Question: My question is: Is it possible to create two MySQL relations in one dataentry?
'''
Table: QUEST
'''
Colums: questId, questRewardTypeId
'''
Table: REWARD_TYPE
'''
Colums:
rewardId, rewardDesc
'{}'
QUEST:
'''
{1, LEVEL AND MONEY}
'''
REWARD_TYPE:
'''
{LEVEL, Level reward}, {MONEY, money reward}, {ITEM, item reward}
'''

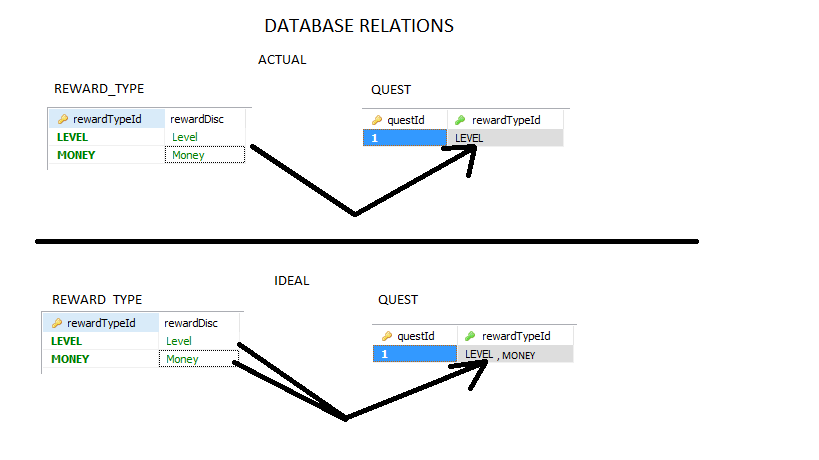
Answer: Having the two tables 'QUEST' and 'REWARD_TYPE', each with their primary key ('questId' and 'rewardTypeId'), the usual way is to create a third table that links data sets from both tables by their primary keys. This allows to have more than one reward entry for a quest.
Let's call the table 'QUEST_REWARD' and give it the following structure:
'''
+--------------+--------------+
| Field | Type |
+--------------+--------------+
| questId | int(10) |
| rewardTypeId | varchar(255) |
+--------------+--------------+
'''
The types should match those of the keys in 'QUEST' and 'REWARD_TYPE'.
Then you can create an entry for each reward type that a quest provides. For example, if a quest provides a new level and money, the SQL statements could be:
'''
INSERT INTO QUEST_REWARD SET questId=1, rewardTypeId='LEVEL';
INSERT INTO QUEST_REWARD SET questId=1, rewardTypeId='MONEY';
'''
Now you can get all the rewards for a quest by using the following query (here for the quest with id 1):
'''
SELECT * from QUEST_REWARD WHERE questId = 1;
'''
... and the result would be:
'''
+---------+--------------+
| questId | rewardTypeId |
+---------+--------------+
| 1 | LEVEL |
| 1 | MONEY |
+---------+--------------+
'''
Of course, , not just two per quest. Moreover, it is also easier to query for than any JSON or CSV approaches that were brought up in the comments, because you can save yourself the hassle of parsing that stuff into its components.